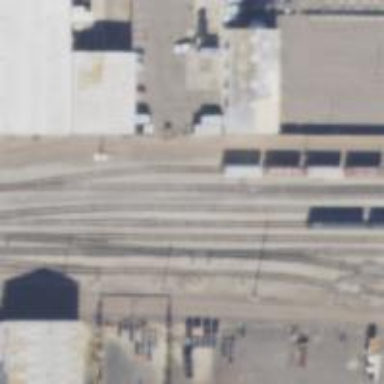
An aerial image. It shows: Railway yard in service.